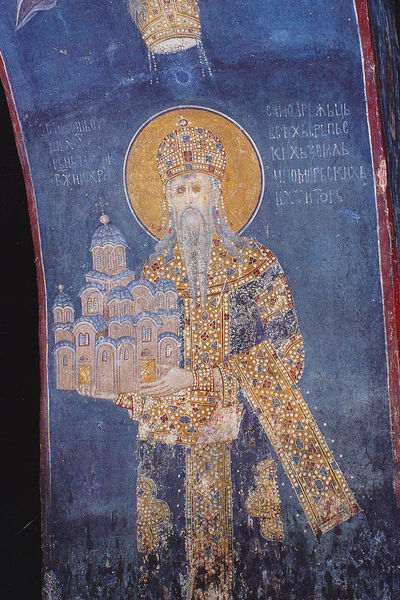
Titel: Kloster Gracanica, Bildnis des Königs Milutin mit einem Modell der Kirche in Hand
Institution: Kosovo
Schlagwörter: blau, hand, mann, stadt, bunt, bart, augen, vollbart, hände, kirche, sonne, gewand, gold, mantel, edelsteine, krone, schrift, modell, bischof, inschrift, robe, stola, text, mosaik, pope, heiligenschein, nimbus, griechisch, griechenland, heiliger, mitra, fresko, heilig, ikone, basilika, kiche, stifter, byzanz, kyrillisch, orthodox, rußland, ro, edelstine